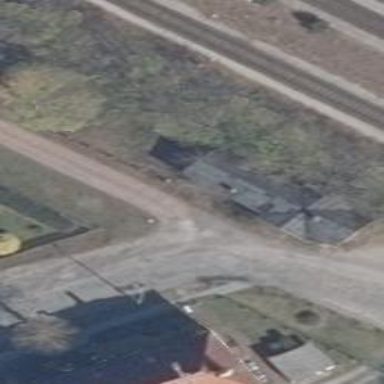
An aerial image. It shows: Building with gabled roof.